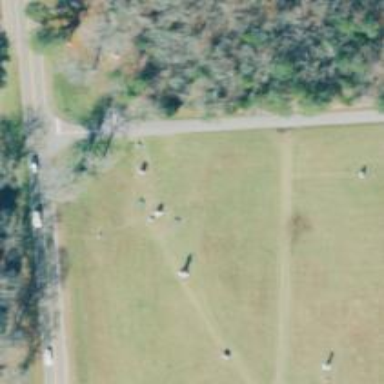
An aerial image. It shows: Historic attraction featuring cannon.